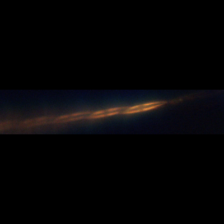
Taxon: Psuedo-nitzschia
Group: Diatoms